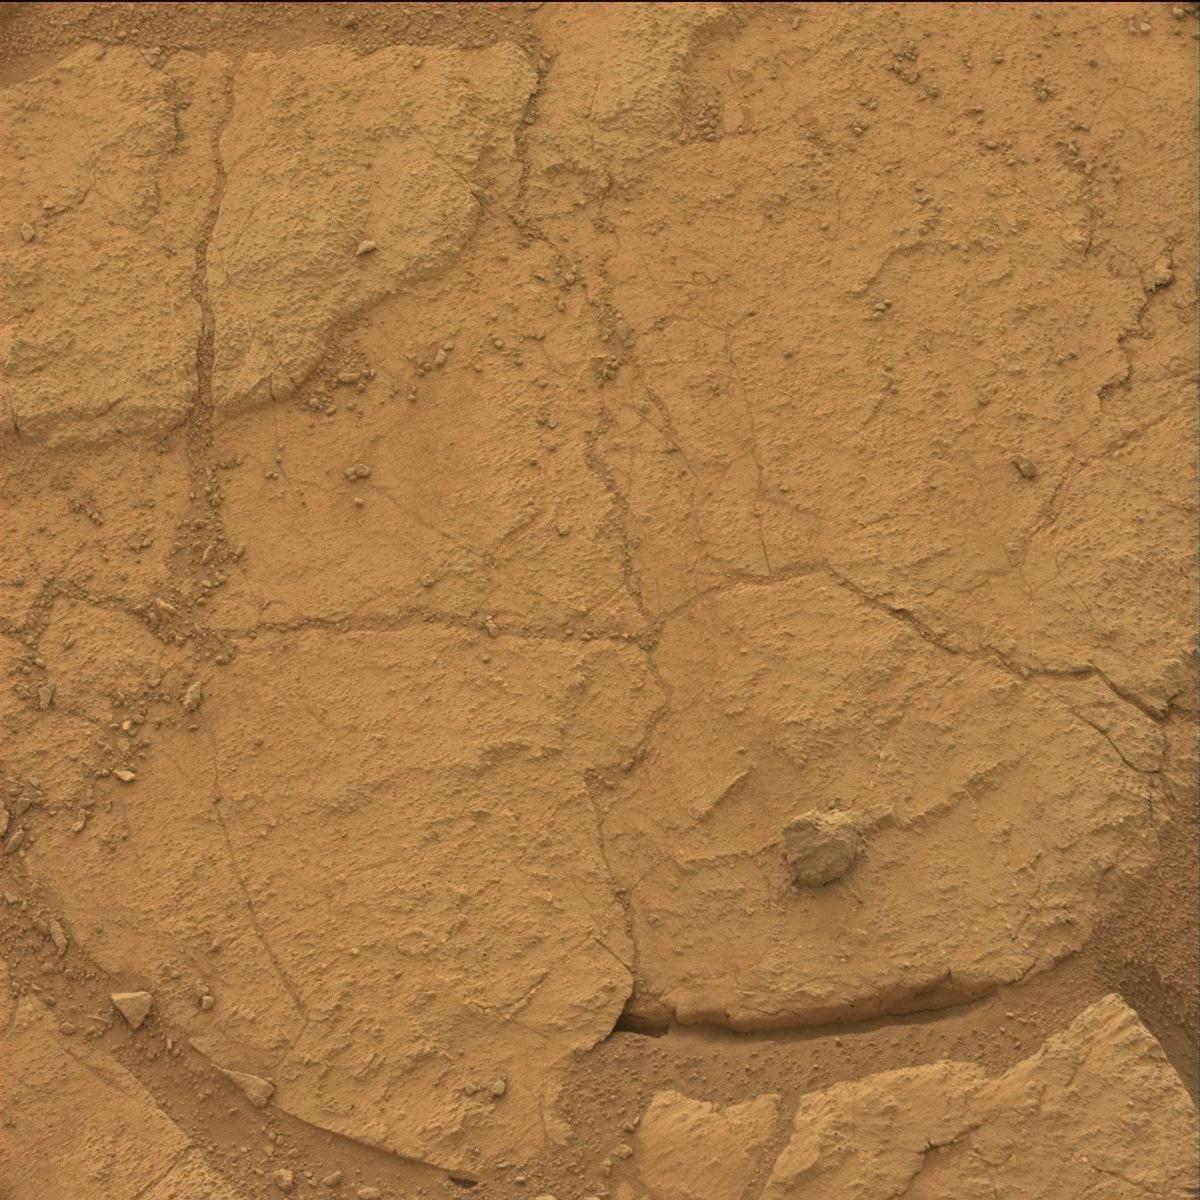
Terrain classes present: Bedrock, Rock, Sand / Soil